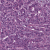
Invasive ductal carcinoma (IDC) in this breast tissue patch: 1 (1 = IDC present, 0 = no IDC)